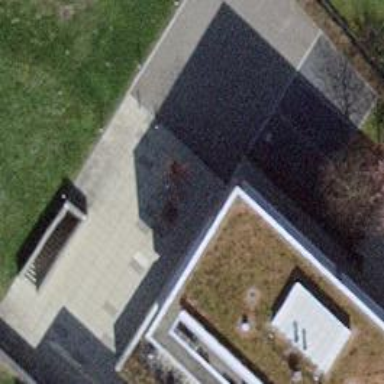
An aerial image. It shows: House with flat red roof.